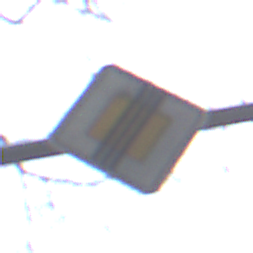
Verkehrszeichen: EndeVorfahrtsstrasse
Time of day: MorningAfternoon
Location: Outdoor (Nature)
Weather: PartlyCloudy
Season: NotSpecified
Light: Natural